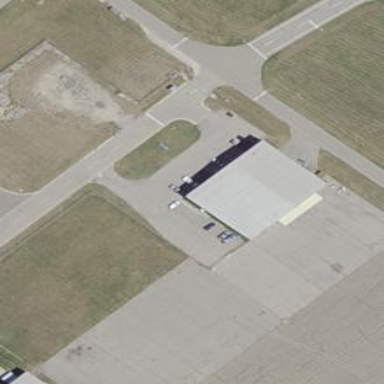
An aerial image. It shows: Hangar.